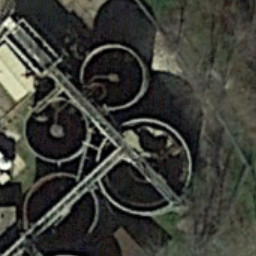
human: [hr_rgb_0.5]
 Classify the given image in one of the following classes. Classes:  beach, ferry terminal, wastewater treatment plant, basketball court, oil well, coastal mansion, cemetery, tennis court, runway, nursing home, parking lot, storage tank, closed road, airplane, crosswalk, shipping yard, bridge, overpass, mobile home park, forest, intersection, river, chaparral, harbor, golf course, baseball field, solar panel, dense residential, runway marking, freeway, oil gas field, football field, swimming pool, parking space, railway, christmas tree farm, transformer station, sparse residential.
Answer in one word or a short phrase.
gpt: wastewater treatment plant